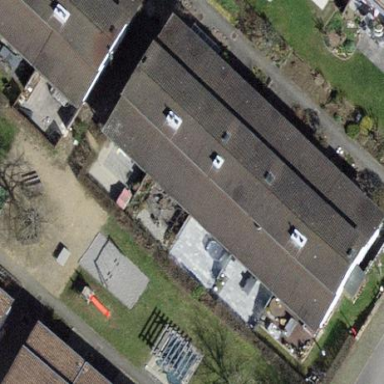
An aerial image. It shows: Terrace building.